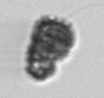
Label: Syracosphaera_pulchra